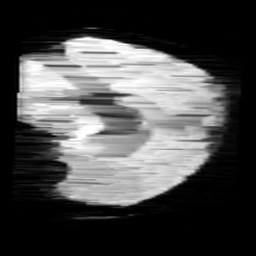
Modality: minIP
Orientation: sagittal
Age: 10
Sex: female
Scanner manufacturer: siemens
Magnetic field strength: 3 T
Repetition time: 0.027 s
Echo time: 0.02 s